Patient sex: M
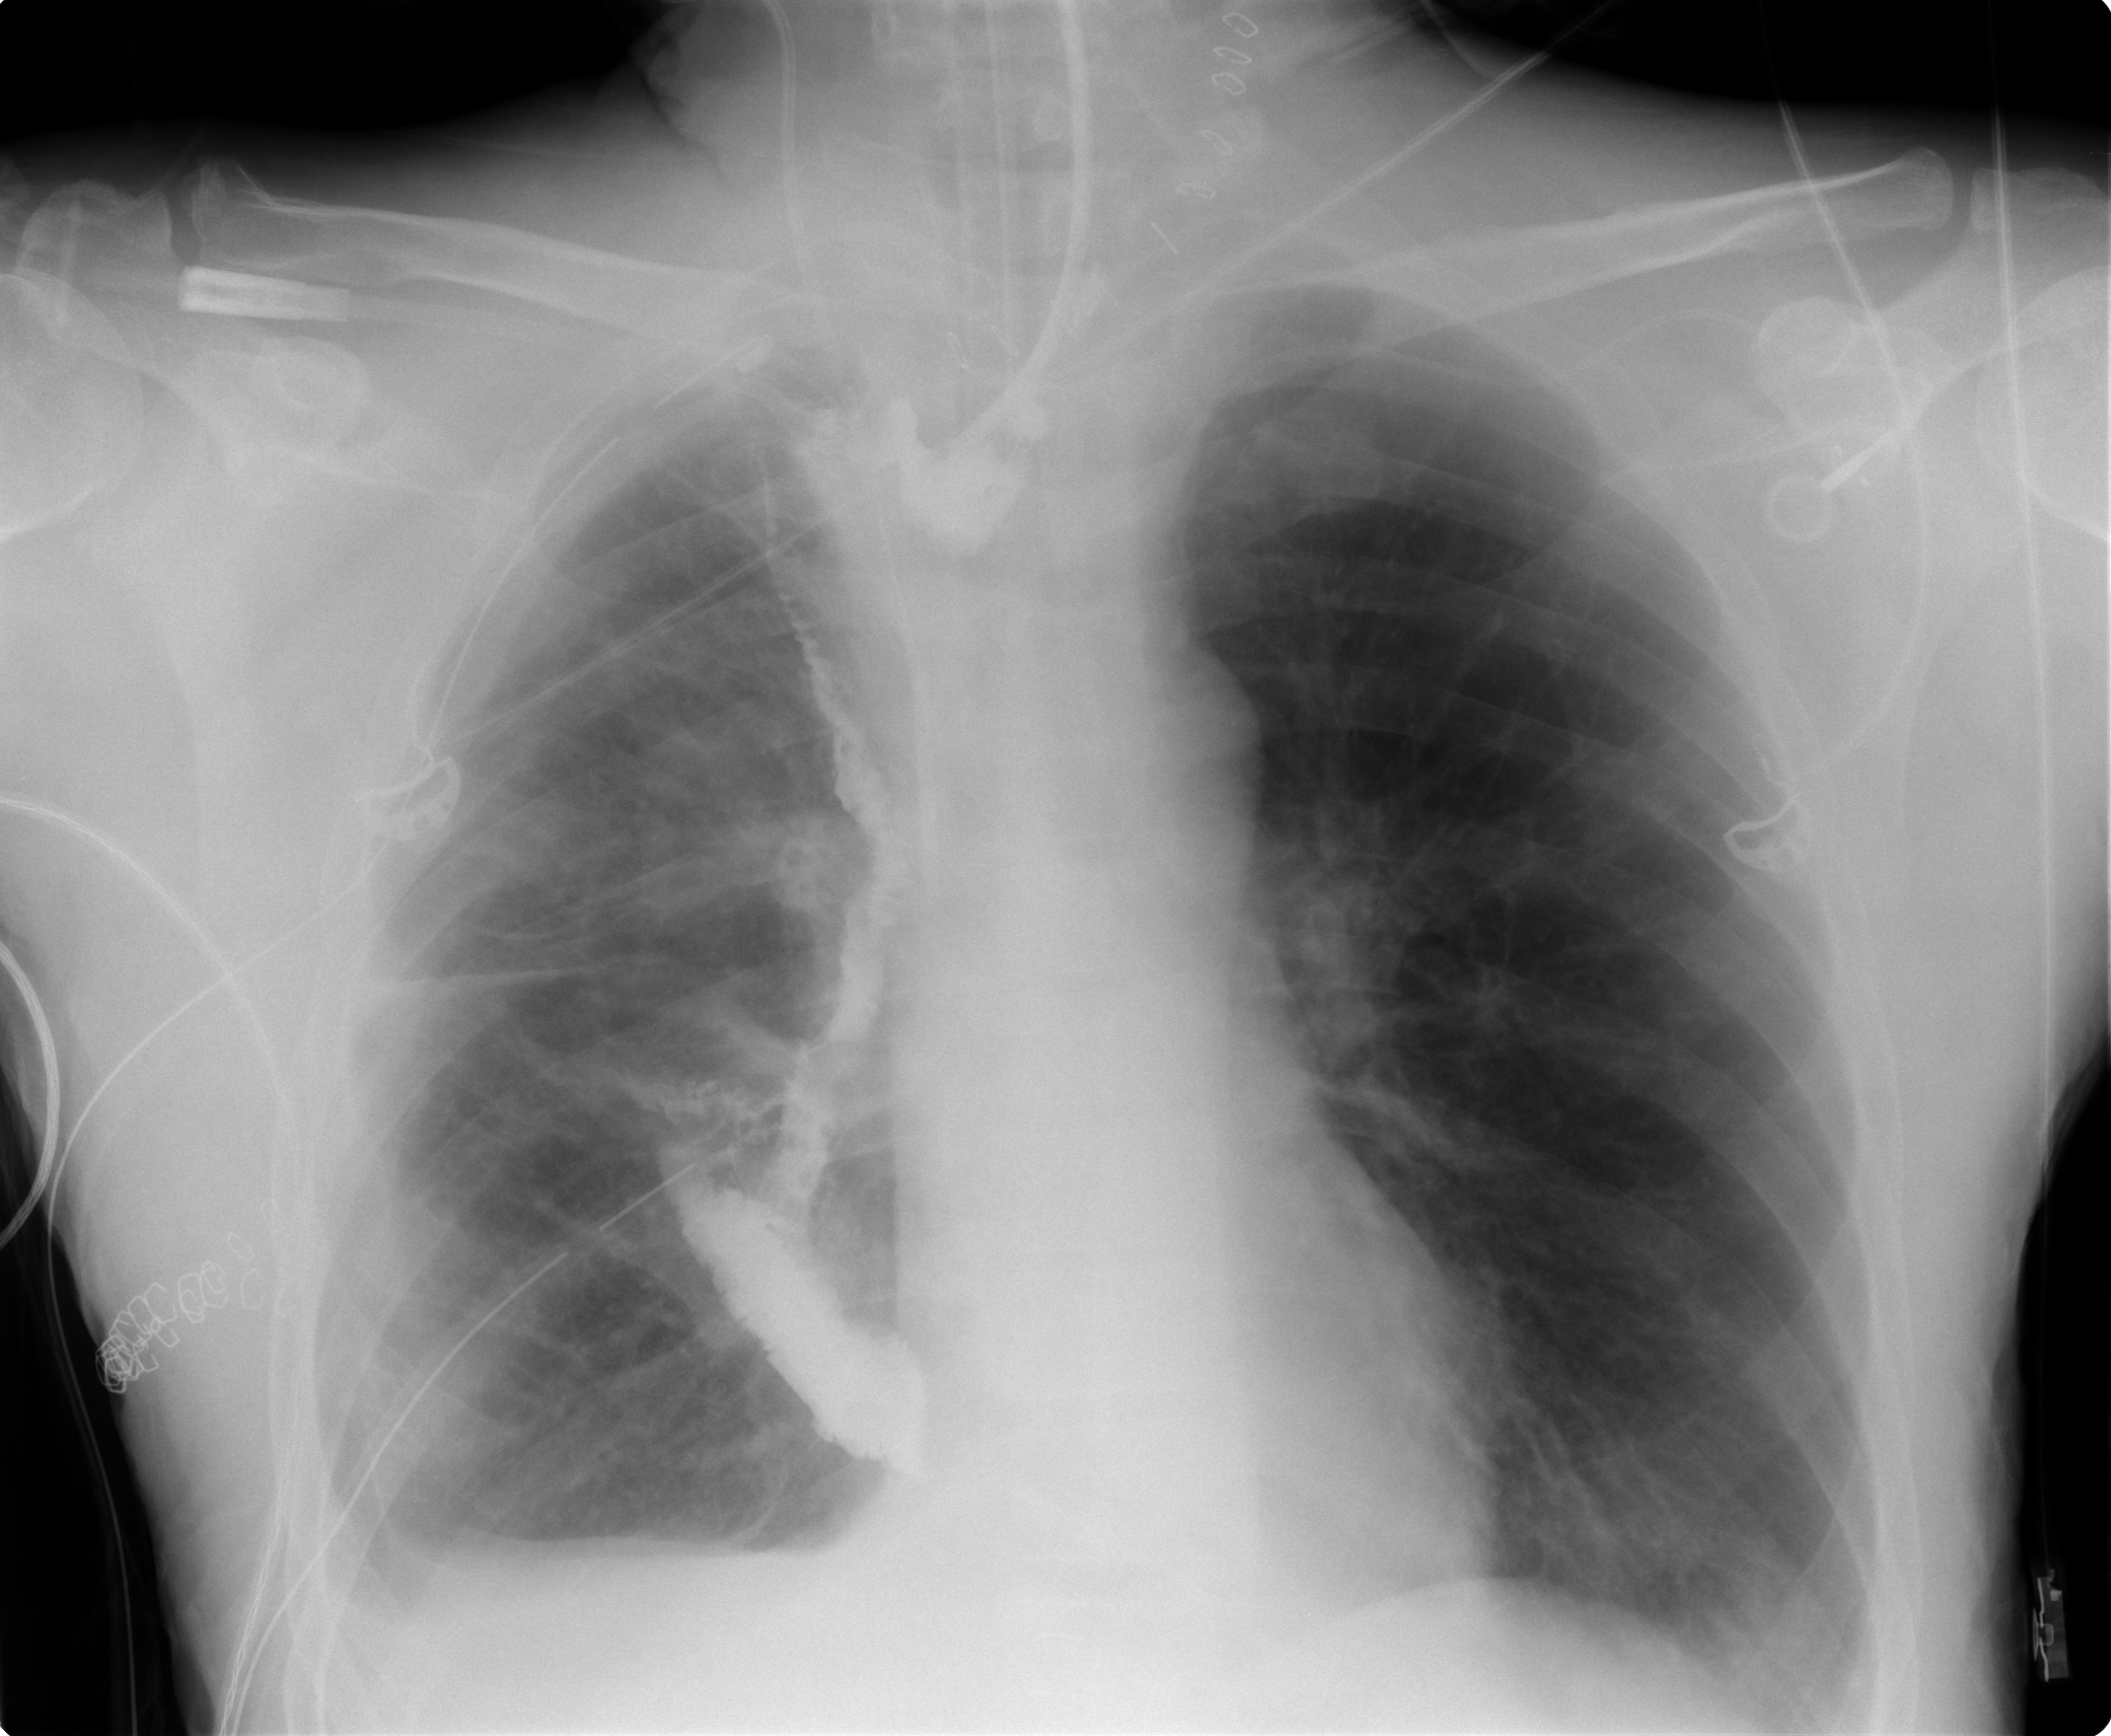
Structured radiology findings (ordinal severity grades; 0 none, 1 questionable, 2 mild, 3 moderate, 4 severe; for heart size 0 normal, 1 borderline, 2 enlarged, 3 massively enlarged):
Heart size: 1
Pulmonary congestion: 0
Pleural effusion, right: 2
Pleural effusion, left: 0
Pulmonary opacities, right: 2
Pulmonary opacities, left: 0
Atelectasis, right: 2
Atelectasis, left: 0